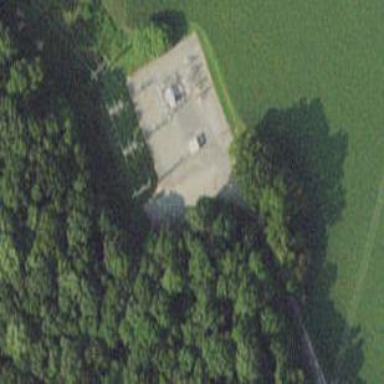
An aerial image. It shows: Fence surrounds minor distribution substation.